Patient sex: M
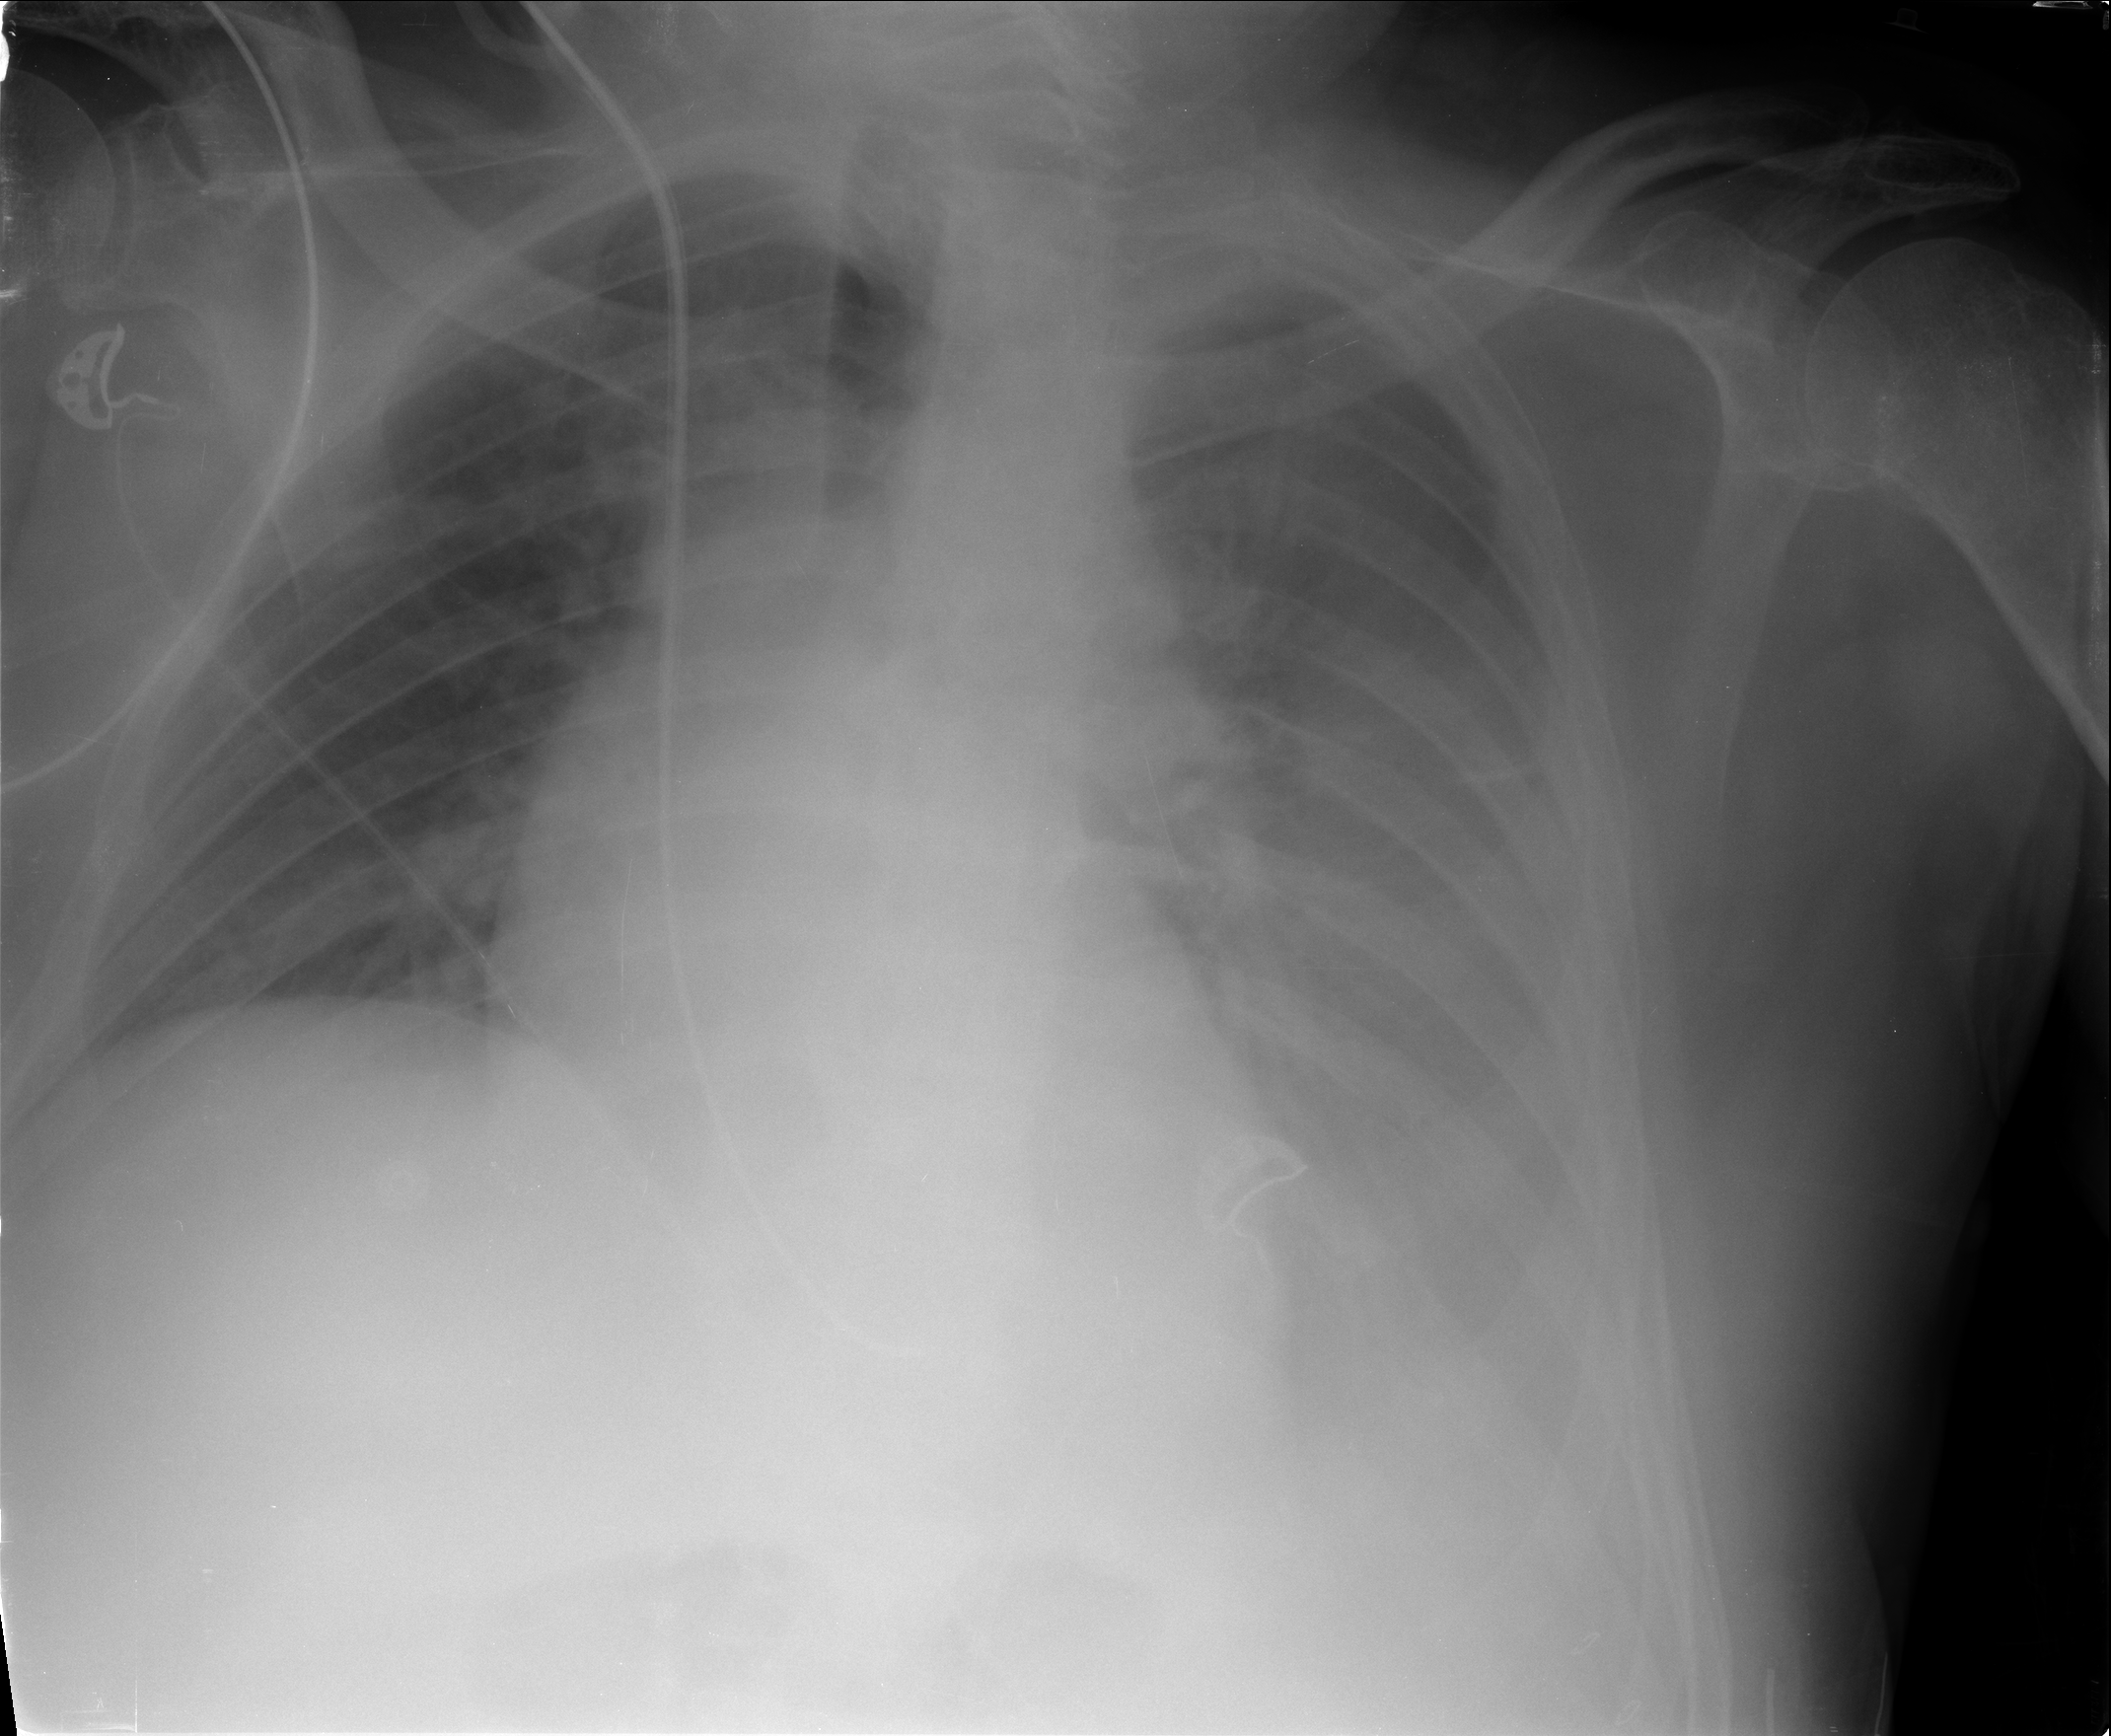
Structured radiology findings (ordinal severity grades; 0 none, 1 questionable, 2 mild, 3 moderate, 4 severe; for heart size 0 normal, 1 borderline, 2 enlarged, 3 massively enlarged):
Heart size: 2
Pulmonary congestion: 0
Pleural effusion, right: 0
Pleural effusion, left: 4
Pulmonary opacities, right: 0
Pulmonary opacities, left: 1
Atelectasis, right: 0
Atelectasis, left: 3